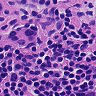
Metastatic tissue present: yes